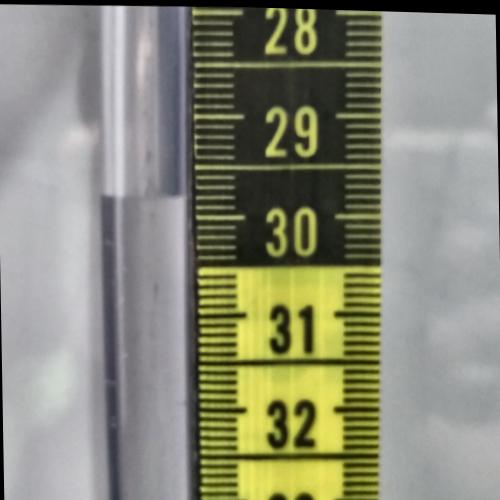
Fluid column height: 29.8 cm